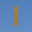
Label: 1